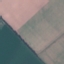
Land use / land cover class: AnnualCrop